Question: Edit
Here's a new version which correctly applies the length and model but doesn't position the model correctly. I figured it might help.
<URL>
---
I have 2 canvas instances
1. model
2. result
On the model view the user can drag the handles to modify the model
The result view should then apply the model to every segment (relatively)
This is just a basic l-system logic for fractal curves though I am having problems applying the model to the segments.
Se the picture below: The red lines should replicate the model, but I can't figure out how to correctly apply the logic
I have a demo version here: <URL>

## ES6
'''
// simplify Math
'use strict';
Object.getOwnPropertyNames(Math).map(function(prop) {
window[prop] = Math[prop];
});
// add missing math functions
var rad = (degree)=> {
return degree * PI / 180;
};
var deg = (radians)=> {
return radians * 180 / PI;
};
// get our drawing areas
var model = document.getElementById('model');
var modelContext = model.getContext('2d');
var result = document.getElementById('result');
var resultContext = result.getContext('2d');
var setSize = function setSize() {
model.height = 200;
model.width = 200;
result.height = 400;
result.width = 400;
};
// size of the grabbing dots
var dotSize = 5;
// flag to determine if we are grabbing a point
var grab = -1;
// set size to init instances
setSize();
//
var iterations = 1;
// define points
// this only defines the initial model
var returnPoints = function returnPoints(width) {
return [{
x: 0,
y: width
}, {
x: width / 3,
y: width
}, {
x: width / 2,
y: width / 3*2
}, {
x: width / 3 * 2,
y: width
}, {
x: width,
y: width
}];
};
// set initial state for model
var points = returnPoints(model.width);
// handle interaction
// grab points only if hovering
var grabPoint = function grabPoint(e) {
var X = e.layerX;
var Y = e.layerY;
for (var i = 1; i < points.length - 1; i++) {
if (abs(X - points[i].x) < dotSize && abs(Y - points[i].y) < dotSize) {
model.classList.add('grabbing');
grab = i;
}
}
};
// release point
var releasePoint = function releasePoint(e) {
if (grab > -1) {
model.classList.add('grab');
model.classList.remove('grabbing');
}
grab = -1;
};
// set initial state for result
// handle mouse movement on the model canvas
var handleMove = function handleMove(e) {
// determine current mouse position
var X = e.layerX;
var Y = e.layerY;
// clear classes
model.classList.remove('grabbing');
model.classList.remove('grab');
// check if hovering a dot
for (var i = 1; i < points.length - 1; i++) {
if (abs(X - points[i].x) < dotSize && abs(Y - points[i].y) < dotSize) {
// indicate grabbable
model.classList.add('grab');
}
}
// if grabbing
if (grab > -1) {
// indicate grabbing
model.classList.add('grabbing');
// modify dot on the model canvas
points[grab] = {
x: X,
y: Y
};
// modify dots on the result canvas
drawSegment({
x: points[grab - 1].x,
y: points[grab - 1].y
}, {
x: X,
y: Y
});
}
};
let m2 = points[1].x / points[4].x
let m3 = points[2].x / points[4].x
let m4 = points[3].x / points[4].x
let n2 = points[1].y / points[4].y
let n3 = points[2].y / points[4].y
let n4 = points[3].y / points[4].y
var drawSegment = function drawSegment(start, end) {
var dx = end.x - start.x
var dy = end.y - start.y
var dist = sqrt(dx * dx + dy * dy)
var angle = atan2(dy, dx)
let x1 = end.x
let y1 = end.y
let x2 = round(cos(angle) * dist)
let y2 = round(sin(angle) * dist)
resultContext.srtokeStyle = 'red'
resultContext.beginPath()
resultContext.moveTo(x1, y1)
resultContext.lineTo(x2, y2)
resultContext.stroke()
m2 = points[1].x / points[4].x
m3 = points[2].x / points[4].x
m4 = points[3].x / points[4].x
n2 = points[1].y / points[4].y
n3 = points[2].y / points[4].y
n4 = points[3].y / points[4].y
};
var drawDots = function drawDots(points) {
// draw dots
for (var i = 1; i < points.length - 1; i++) {
modelContext.lineWidth = 4; //
modelContext.beginPath();
modelContext.strokeStyle = 'hsla(' + 360 / 5 * i + ',100%,40%,1)';
modelContext.fillStyle = 'hsla(0,100%,100%,1)';
modelContext.arc(points[i].x, points[i].y, dotSize, 0, 2 * PI);
modelContext.stroke();
modelContext.fill();
}
};
var drawModel = function drawModel(ctx, points, n) {
var dx = points[1].x - points[0].x
var dy = points[1].y - points[0].y
var dist = sqrt(dx * dx + dy * dy)
var angle = atan2(dy, dx)
let x1 = points[1].x
let y1 = points[1].y
let x2 = round(cos(angle) * dist)
let y2 = round(sin(angle) * dist)
ctx.strokeStyle = 'hsla(0,0%,80%,1)';
ctx.lineWidth = 1;
ctx.beginPath();
ctx.moveTo(points[0].x,
points[0].y)
ctx.lineTo(points[1].x * m2,
points[1].y * n2)
ctx.lineTo(points[1].x * m3,
points[1].y * n3)
ctx.lineTo(points[1].x * m4,
points[1].y * n4)
ctx.lineTo(points[1].x,
points[1].y)
ctx.stroke();
ctx.strokeStyle = 'hsla(100,100%,80%,1)';
ctx.beginPath();
ctx.moveTo(points[0].x,
points[0].y)
ctx.lineTo(points[1].x,
points[1].y)
ctx.stroke()
if (n > 0 ) {
drawModel(resultContext, [{
x: points[0].x,
y: points[0].y
}, {
x: points[1].x * m2,
y: points[1].y * n2
}], n - 1);
drawModel(resultContext, [{
x: points[1].x * m2,
y: points[1].y * n2
}, {
x: points[1].x * m3,
y: points[1].y * n3
}], n - 1);
/*
drawModel(resultContext, [{
x: points[1].x * m3,
y: points[1].y * m3
}, {
x: points[1].x * m4,
y: points[1].y * n4
}], n - 1);
drawModel(resultContext, [{
x: points[1].x * m4,
y: points[1].y * m4
}, {
x: points[1].x,
y: points[1].y
}], n - 1);*/
} else {
ctx.strokeStyle = 'hsla(0,100%,50%,1)';
ctx.beginPath();
ctx.moveTo(points[0].x,
points[0].y)
ctx.lineTo(points[1].x * m2,
points[1].y * n2)
ctx.lineTo(points[1].x * m3,
points[1].y * n3)
ctx.lineTo(points[1].x * m4,
points[1].y * n4)
ctx.lineTo(points[1].x,
points[1].y)
ctx.stroke();
}
};
var draw = function draw() {
// clear both screens
modelContext.fillStyle = 'hsla(0,0%,100%,.5)';
modelContext.fillRect(0, 0, model.width, model.height);
resultContext.fillStyle = 'hsla(0,0%,100%,1)';
resultContext.fillRect(0, 0, result.width, result.height);
// draw model
drawModel(modelContext, [{
x: 0,
y: 200
}, {
x: 200,
y: 200
}]);
drawModel(resultContext, [{
x: 0,
y: 400
}, {
x: 400,
y: 400
}],iterations);
// draw the dots to indicate grabbing points
drawDots(points);
// redraw
requestAnimationFrame(draw);
};
window.addEventListener('resize', setSize);
model.addEventListener('mousemove', handleMove);
model.addEventListener('mousedown', grabPoint);
window.addEventListener('mouseup', releasePoint);
setSize();
draw();
'''
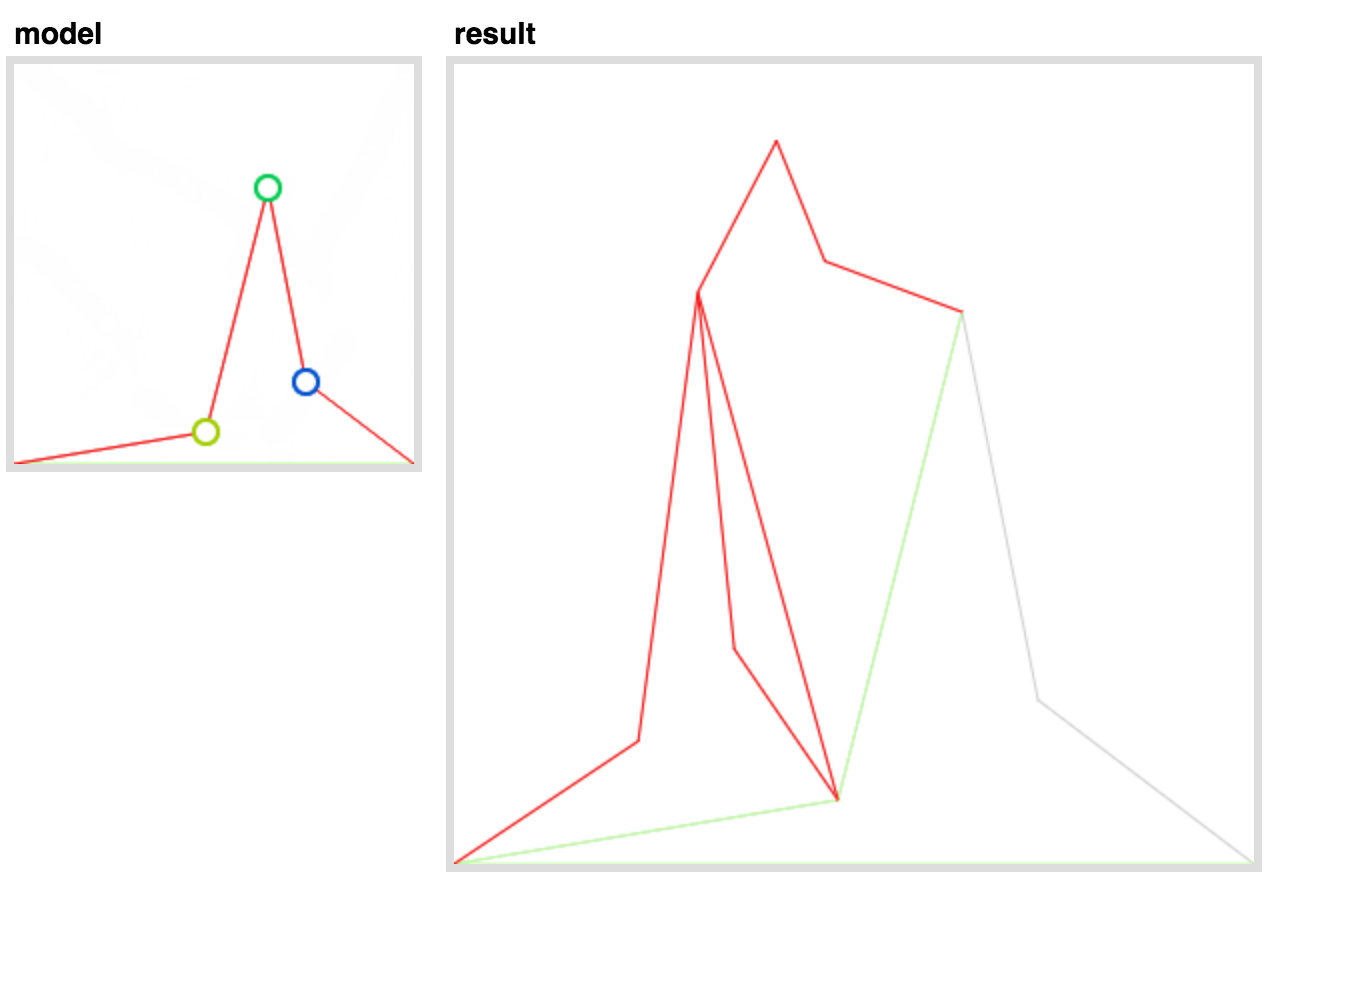
Answer: Write a function to transform a point given the point, an old origin (the start of the model line segment), a new origin (the start of the child line segment), an angle and a scale (you have already calculated these):
'''
var transformPoint = function transformPoint(point, oldOrigin, newOrigin, angle, dist) {
// subtract old origin to rotate and scale relative to it:
var x = point.x - oldOrigin.x;
var y = point.y - oldOrigin.y;
// rotate by angle
var sine = sin(angle)
var cosine = cos(angle)
var rotatedX = (x * cosine) - (y * sine);
var rotatedY = (x * sine) + (y * cosine);
// scale
rotatedX *= dist;
rotatedY *= dist;
// offset by new origin and return:
return {x: rotatedX + newOrigin.x - oldOrigin.x, y: rotatedY + newOrigin.y - oldOrigin.y }
}
'''
You need to translate it by the old origin (so that you can rotate around it), then rotate, then scale, then translate by the new origin. Then return the point.
modelLogic[0] is the old origin because it defines the start of the segment in the model and points[0] is the new origin because that is what it is mapped to by the transformation.
You can call the function from your drawModel function like this:
'''
let p1 = transformPoint(modelLogic[0], modelLogic[0], points[0], angle, dist);
let p2 = transformPoint(modelLogic[1], modelLogic[0], points[0], angle, dist);
let p3 = transformPoint(modelLogic[2], modelLogic[0], points[0], angle, dist);
let p4 = transformPoint(modelLogic[3], modelLogic[0], points[0], angle, dist);
let p5 = transformPoint(modelLogic[4], modelLogic[0], points[0], angle, dist);
'''
and change your drawing code to use the returned points p1, p2 etc instead of x1, y1, x2, y2 etc.
Alternatively, you can create a single matrix to represent all of these translation, rotation and scaling transforms and transform each point by it in turn.